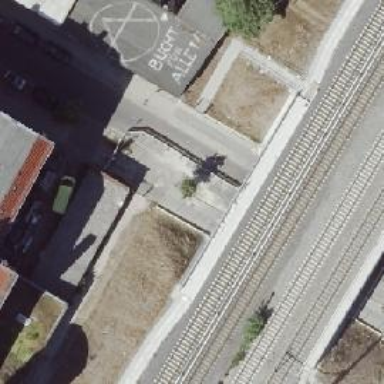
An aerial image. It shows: Bridge used by the electrified light rail system.